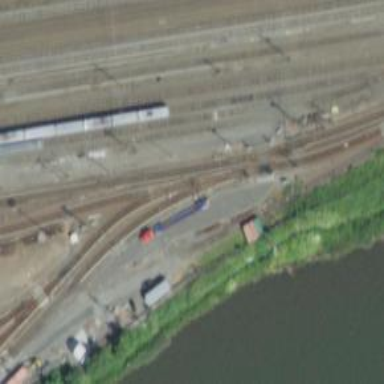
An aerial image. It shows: Electrified rail in service yard.